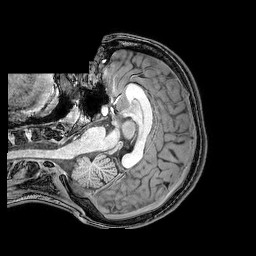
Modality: T1w
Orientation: axial
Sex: female
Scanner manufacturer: philips
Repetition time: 0.008168 s
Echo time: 0.00374 s